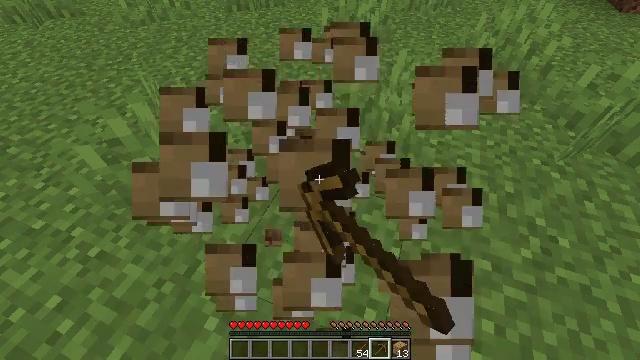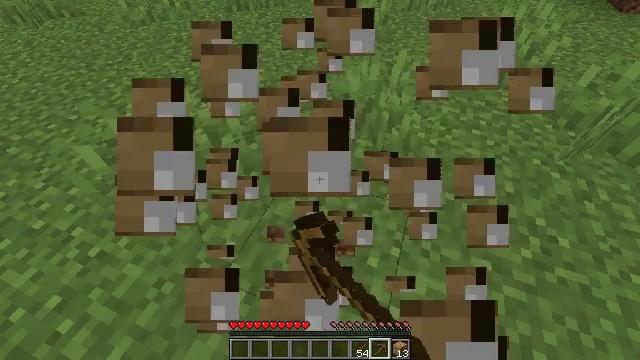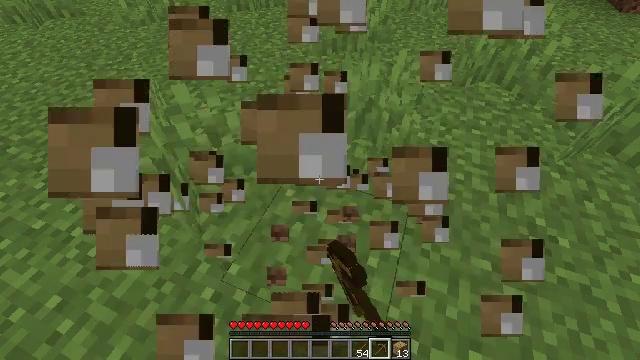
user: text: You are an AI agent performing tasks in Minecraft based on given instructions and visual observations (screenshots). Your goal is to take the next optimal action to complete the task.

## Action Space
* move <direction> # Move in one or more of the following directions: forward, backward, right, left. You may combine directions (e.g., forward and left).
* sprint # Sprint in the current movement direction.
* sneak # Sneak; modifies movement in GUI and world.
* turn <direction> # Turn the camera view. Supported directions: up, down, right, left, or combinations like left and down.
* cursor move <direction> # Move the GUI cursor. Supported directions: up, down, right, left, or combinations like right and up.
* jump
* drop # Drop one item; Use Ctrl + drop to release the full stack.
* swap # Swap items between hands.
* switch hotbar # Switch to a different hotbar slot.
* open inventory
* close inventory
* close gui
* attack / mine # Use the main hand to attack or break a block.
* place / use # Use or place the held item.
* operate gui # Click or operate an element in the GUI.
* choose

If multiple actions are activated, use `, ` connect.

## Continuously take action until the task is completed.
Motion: motion action
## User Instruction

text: Get the crafting table into the inventory.
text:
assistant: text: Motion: attack / mine
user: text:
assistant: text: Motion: attack / mine
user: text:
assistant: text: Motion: attack / mine